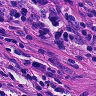
Metastatic tissue present: no